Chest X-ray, PA view. Patient: 35 years old, sex F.
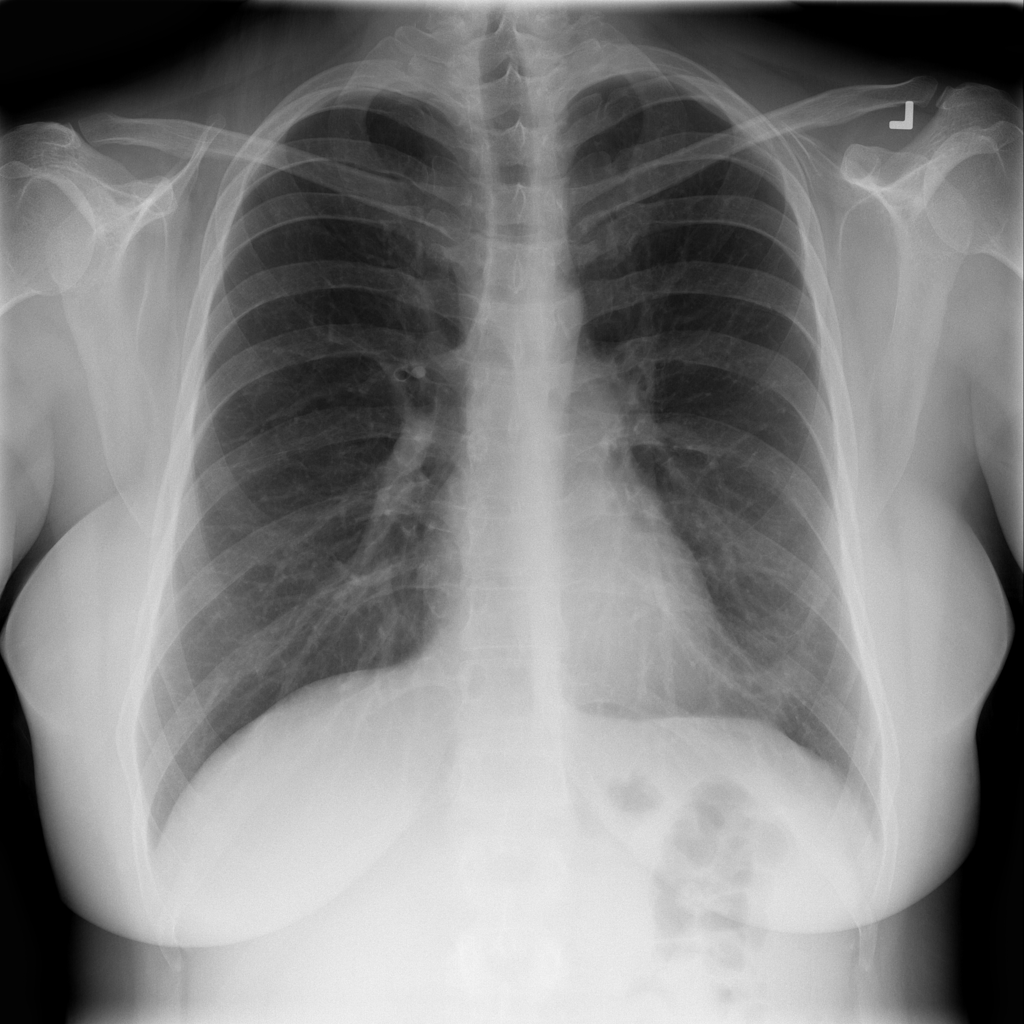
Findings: No Finding